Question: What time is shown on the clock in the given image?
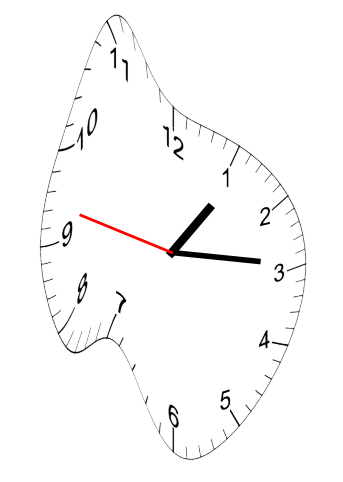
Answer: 01:14:47